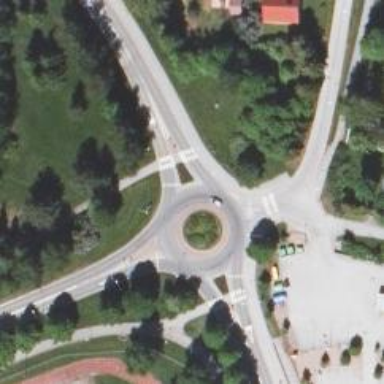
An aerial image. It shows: Secondary road with asphalt surface leading to roundabout.